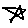
Label: star